Field crop: maize
Growth stage: 2
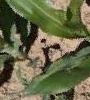
Species: maize